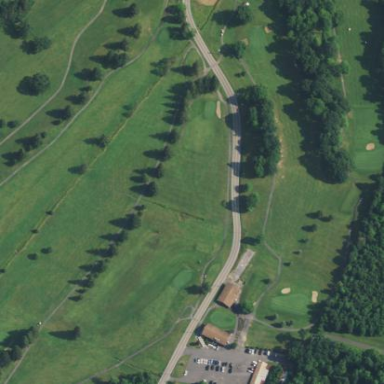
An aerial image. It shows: Golf fairway surrounded by grass.